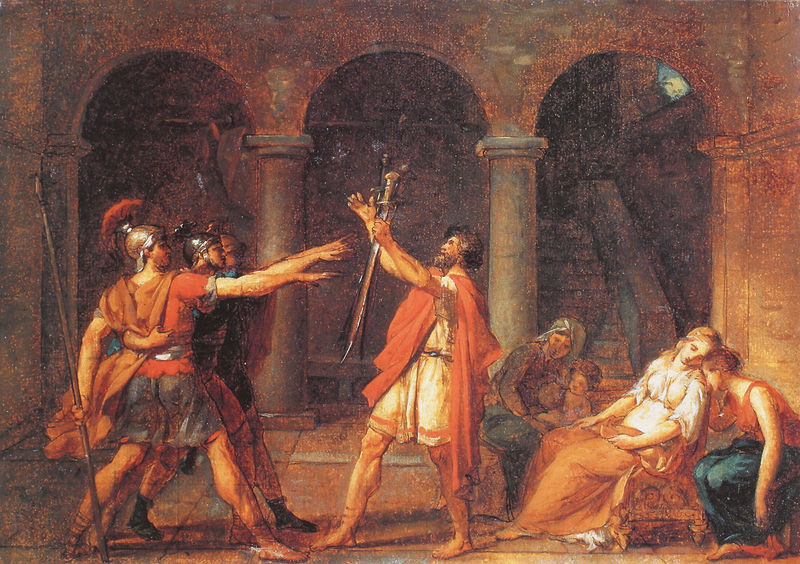
Titel: Schwur der Horatier (Vorstudie)
Künstler: Jacques-Louis David
Institution: Paris, Musée du Louvre
Schlagwörter: dunkel, gemälde, himmel, kampf, schlaf, frauen, abend, frau, licht, männer, nacht, raum, stuhl, säule, säulen, haus, rot, malerei, arme, tot, gewand, gewänder, kind, ornage, schlafen, sitz, bogen, stab, baby, treppe, soldaten, wandmalerei, bögen, keller, truhe, krank, schwert, schwerter, waffen, helm, ritter, sieg, arkaden, römer, helme, leid, schmerz, krieger, heiliger, lanzen, speer, maria, tunika, ohnmacht, vorwärts, beschützen, weinend, verteidigen, ch